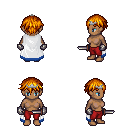
a pixel art fantasy rpg character, female body template, human, dark skin, white trimmed cape, red pants, dark blonde short bangs hairstyle, silver tiara, metal gloves, dagger, four views (front, back, left, right), 2x2 character sprite sheet, small pixel art, hard edges, no anti-aliasing